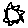
Label: sun